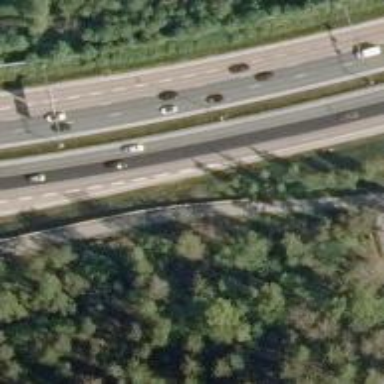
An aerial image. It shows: Asphalt road classified as trunk highway.